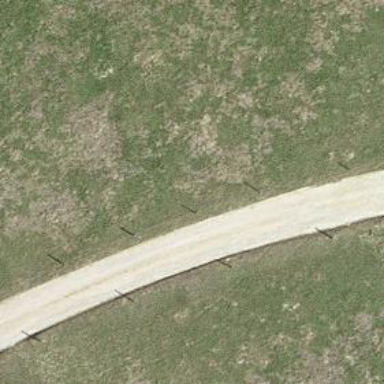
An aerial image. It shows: Gravel track with grade 2 quality.